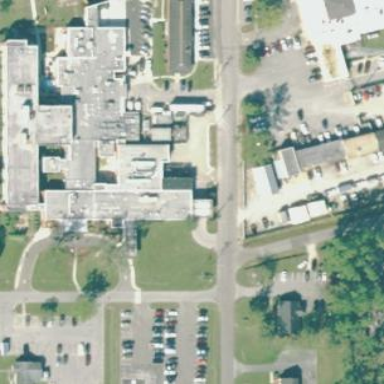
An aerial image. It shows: Hospital providing healthcare services.